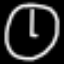
Label: clock